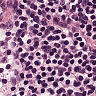
Metastatic tissue present: no